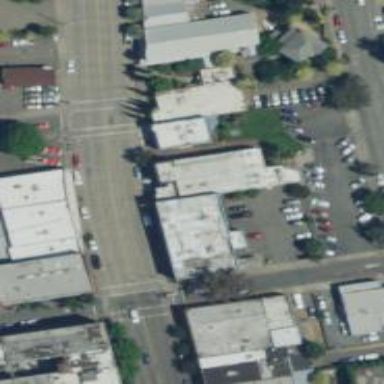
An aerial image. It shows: Parking space.